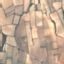
Land use / land cover: PermanentCrop